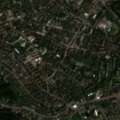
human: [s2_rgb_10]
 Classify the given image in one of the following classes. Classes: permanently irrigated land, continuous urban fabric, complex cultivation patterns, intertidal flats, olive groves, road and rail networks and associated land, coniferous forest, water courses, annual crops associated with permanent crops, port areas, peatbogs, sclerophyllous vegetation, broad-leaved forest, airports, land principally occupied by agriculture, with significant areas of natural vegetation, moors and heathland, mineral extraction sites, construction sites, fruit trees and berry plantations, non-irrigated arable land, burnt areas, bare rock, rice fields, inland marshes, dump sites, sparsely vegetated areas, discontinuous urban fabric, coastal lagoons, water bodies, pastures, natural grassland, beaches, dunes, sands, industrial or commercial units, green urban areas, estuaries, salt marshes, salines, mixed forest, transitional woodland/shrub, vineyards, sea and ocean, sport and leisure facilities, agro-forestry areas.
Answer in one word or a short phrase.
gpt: discontinuous urban fabric, industrial or commercial units, green urban areas, mixed forest